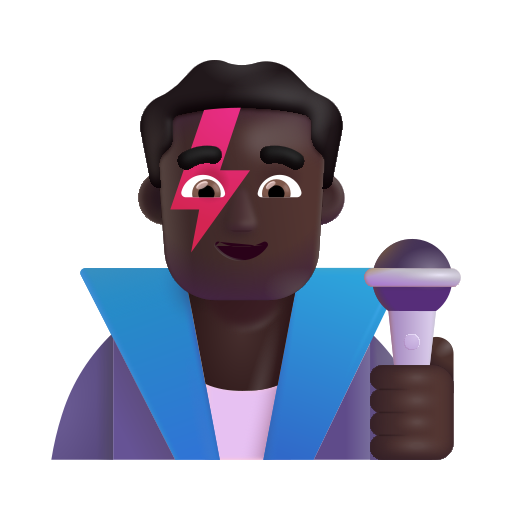
man singer color dark